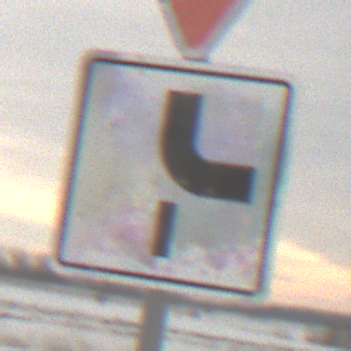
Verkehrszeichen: VerlaufVorfahrtsstrasse10
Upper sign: VorfahrtGewaehren
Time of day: MorningAfternoon
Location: Outdoor (Nature)
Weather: Overcast
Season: Winter
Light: Natural